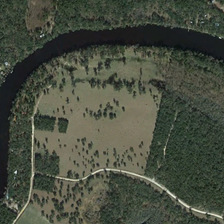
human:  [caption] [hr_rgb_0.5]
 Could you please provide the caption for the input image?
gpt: many green trees are in two sides of a curved river .

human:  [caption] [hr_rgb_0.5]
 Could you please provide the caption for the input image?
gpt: the green regions is surrounded by the black river .

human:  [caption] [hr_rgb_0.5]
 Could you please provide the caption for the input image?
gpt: many green trees are in two sides of a curved river .

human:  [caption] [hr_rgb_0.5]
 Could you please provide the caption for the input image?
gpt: the green regions is surrounded by the black river .

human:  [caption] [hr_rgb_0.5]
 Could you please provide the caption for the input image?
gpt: many green trees are in two sides of a curved river .